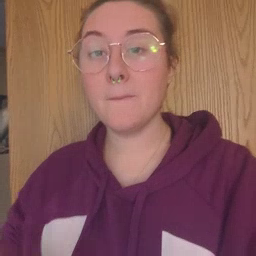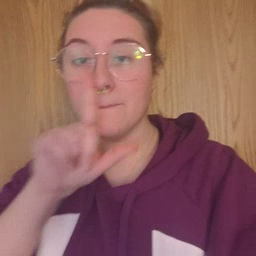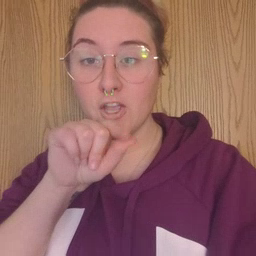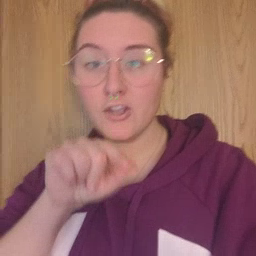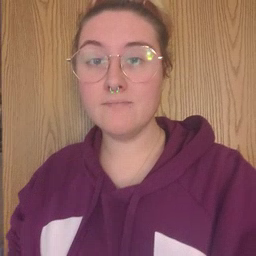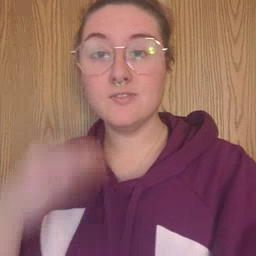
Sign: bird